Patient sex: M
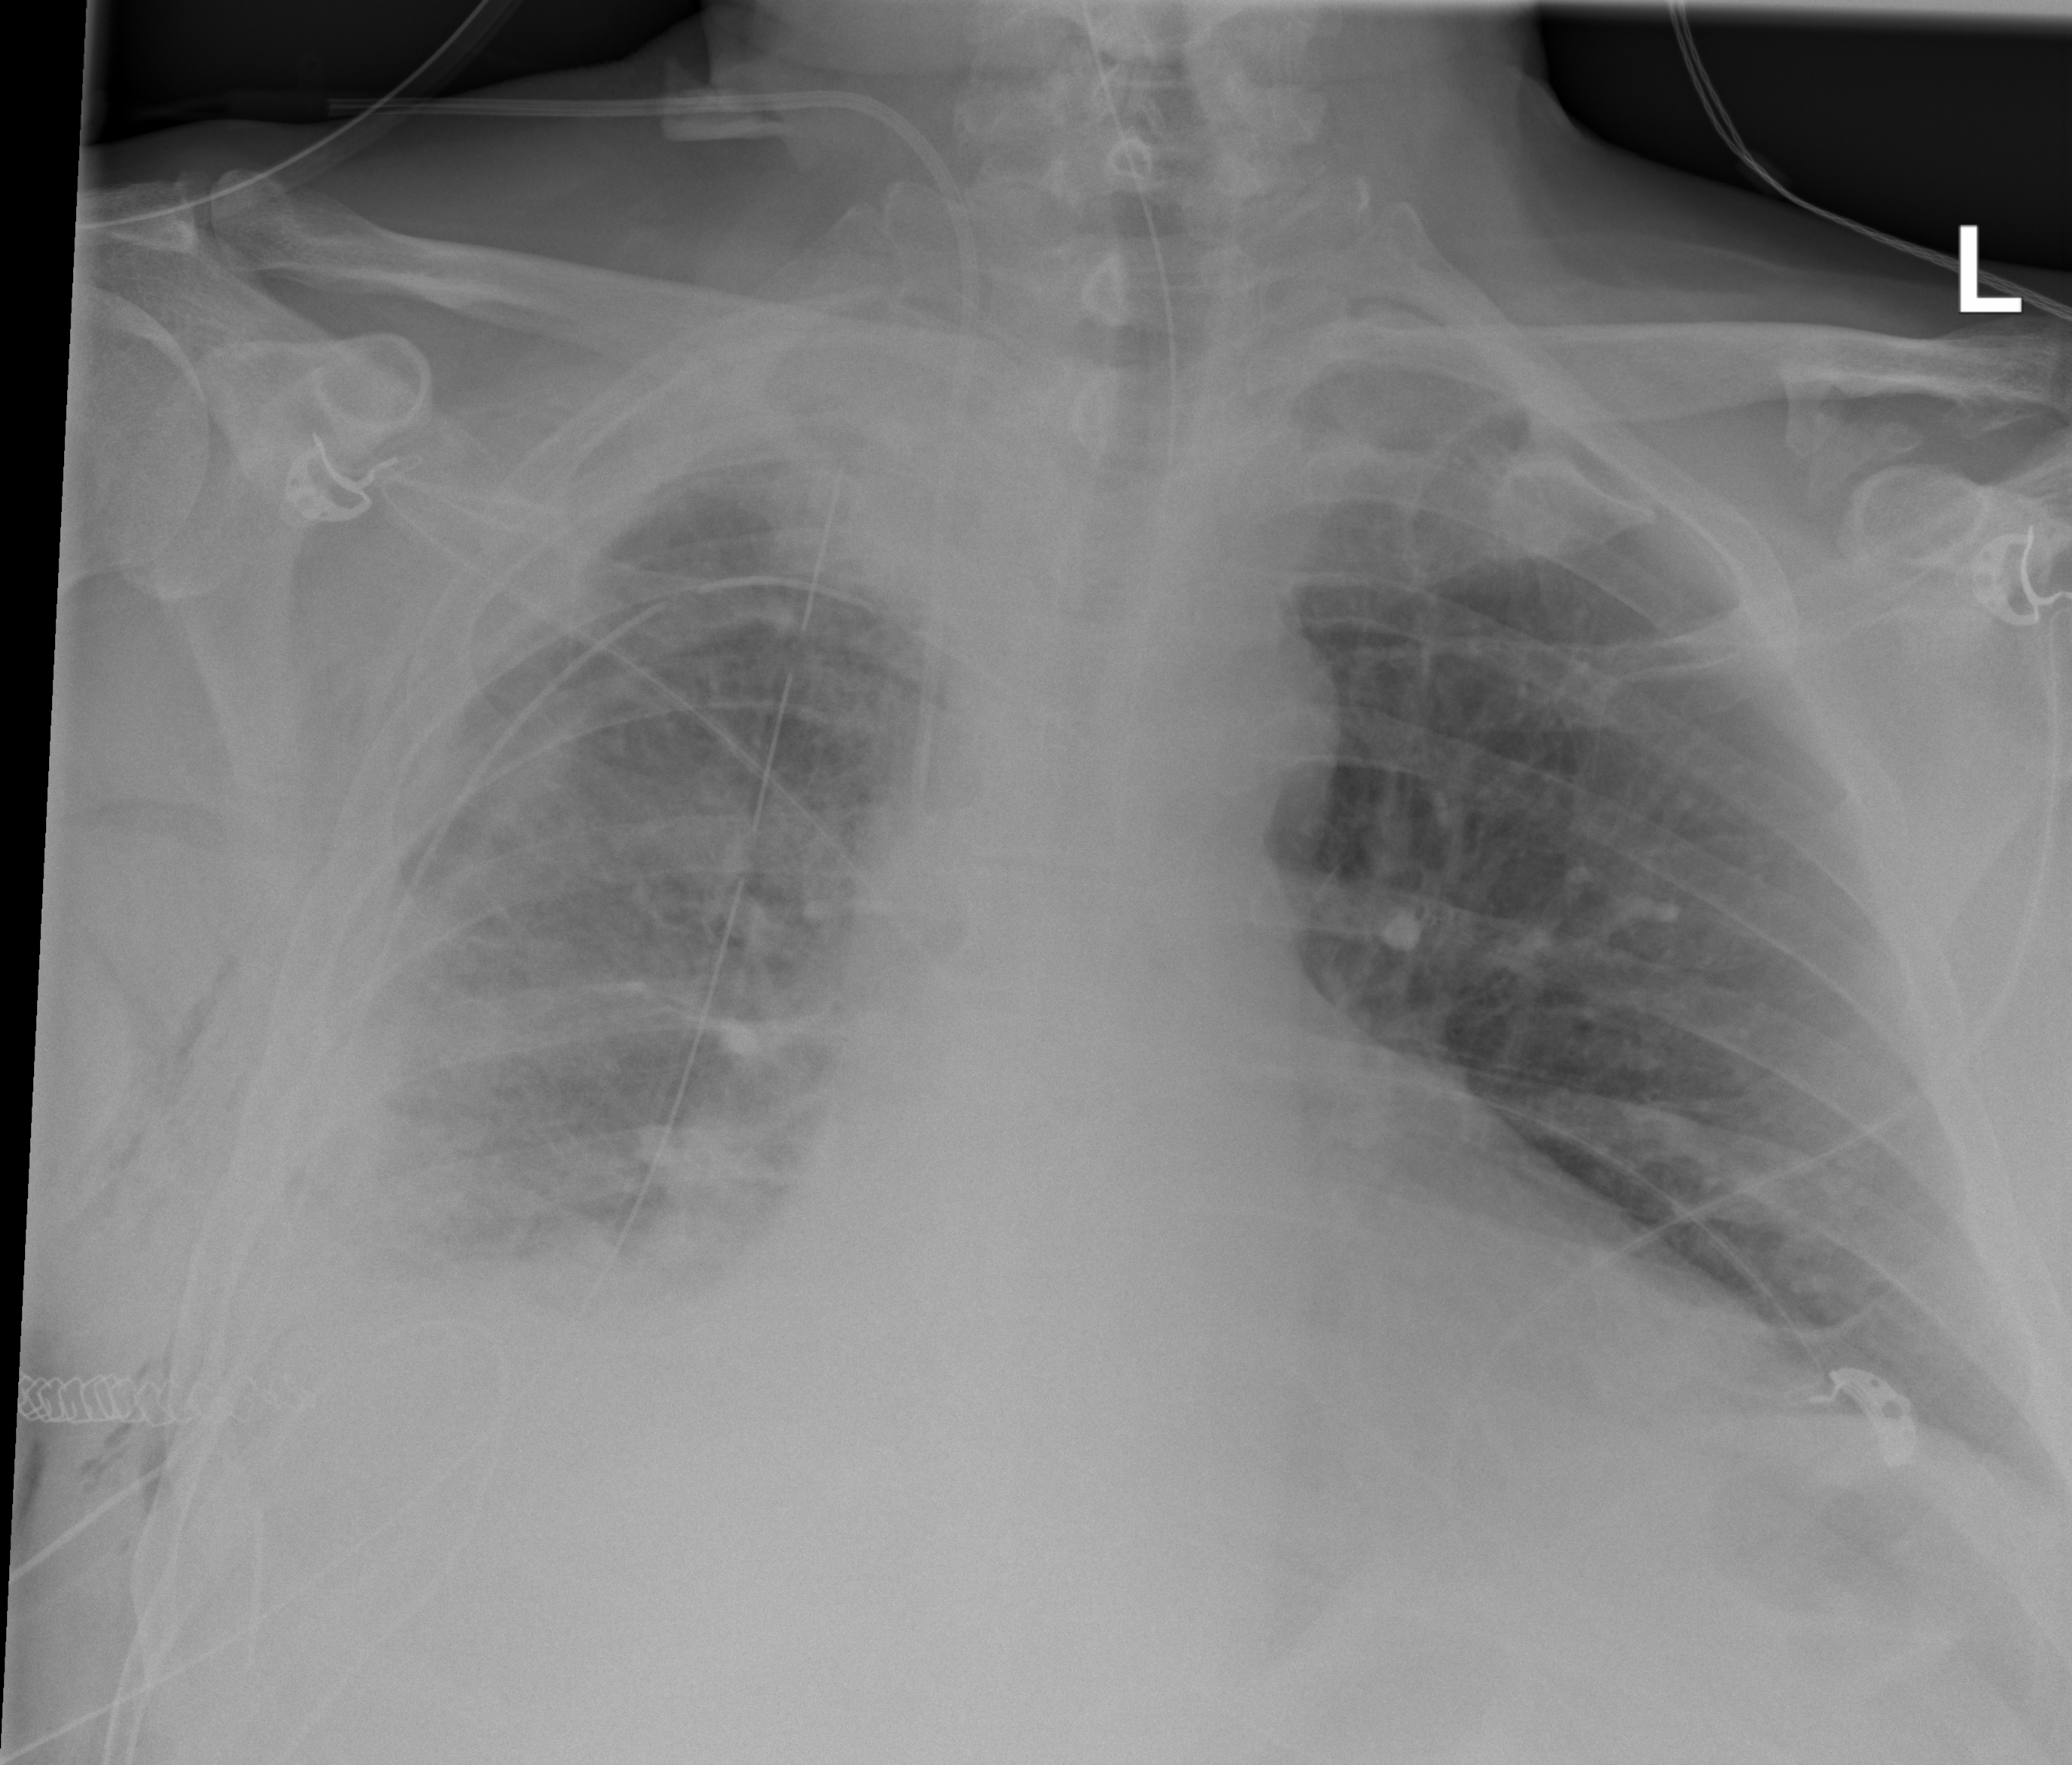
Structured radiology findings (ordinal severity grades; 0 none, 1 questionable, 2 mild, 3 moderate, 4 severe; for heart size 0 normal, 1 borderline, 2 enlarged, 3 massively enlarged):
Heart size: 0
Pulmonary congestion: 0
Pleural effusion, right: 3
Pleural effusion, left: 0
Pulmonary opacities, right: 2
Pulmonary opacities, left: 0
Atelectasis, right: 2
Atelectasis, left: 2